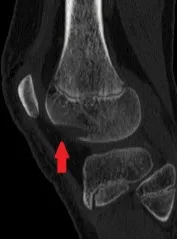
CT scan of the patient's left knee. Sagittal view. . CT, computed tomography.
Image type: radiology (ct)